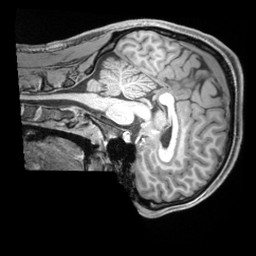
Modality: T1w
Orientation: sagittal
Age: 20
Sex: male
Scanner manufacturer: siemens
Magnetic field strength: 3 T
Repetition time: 2.2 s
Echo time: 0.00218 s